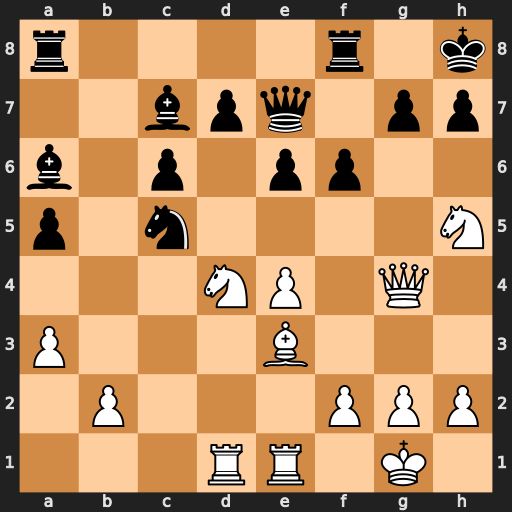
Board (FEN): r4r1k/2bpq1pp/b1p1pp2/p1n4N/3NP1Q1/P3B3/1P3PPP/3RR1K1
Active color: w
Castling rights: -
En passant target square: -
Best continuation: Nxc6 dxc6 Bxc5